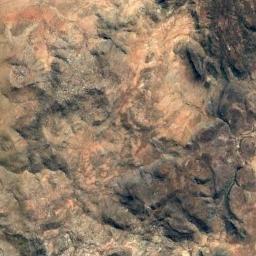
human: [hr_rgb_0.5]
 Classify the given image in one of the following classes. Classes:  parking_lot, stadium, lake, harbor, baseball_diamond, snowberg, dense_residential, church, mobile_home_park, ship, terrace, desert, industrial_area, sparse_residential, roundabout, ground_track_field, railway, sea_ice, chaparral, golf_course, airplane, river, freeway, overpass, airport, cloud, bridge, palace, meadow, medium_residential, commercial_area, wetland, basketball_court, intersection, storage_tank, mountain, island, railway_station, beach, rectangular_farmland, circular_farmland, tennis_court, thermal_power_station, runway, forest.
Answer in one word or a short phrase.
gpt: mountain